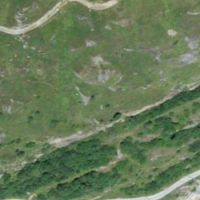
EUNIS habitat code: 26
Species observed at this site:
Saxifraga cotyledon